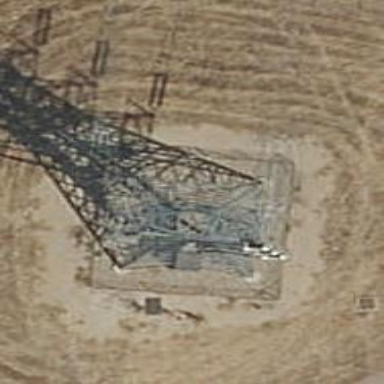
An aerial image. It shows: Towering power structure.